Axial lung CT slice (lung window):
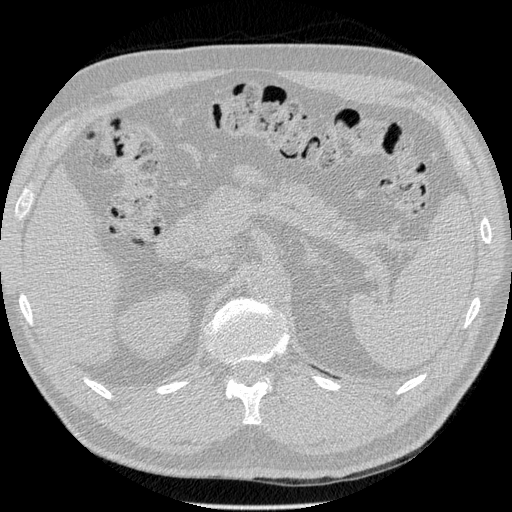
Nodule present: no